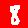
Digit: 8